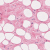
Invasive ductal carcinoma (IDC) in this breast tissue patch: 0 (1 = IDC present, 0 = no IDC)